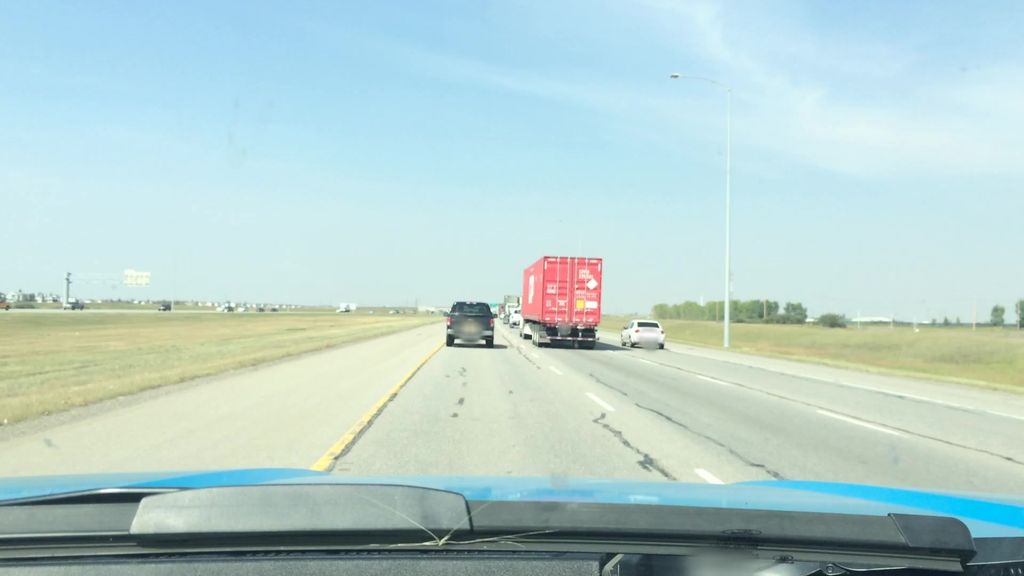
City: calgary